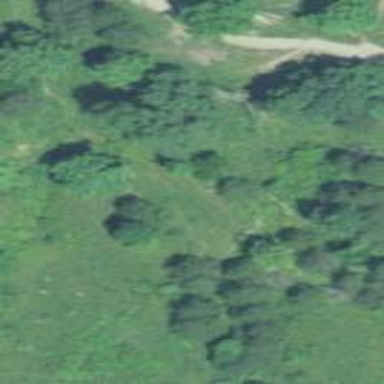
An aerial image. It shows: Beautiful woodland area.